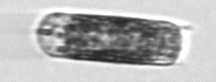
Label: Hemiaulus